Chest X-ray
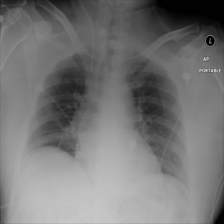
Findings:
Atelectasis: negative
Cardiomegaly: negative
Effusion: negative
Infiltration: positive
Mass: negative
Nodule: negative
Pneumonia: negative
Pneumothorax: negative
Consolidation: negative
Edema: negative
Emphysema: negative
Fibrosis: negative
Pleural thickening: negative
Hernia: negative